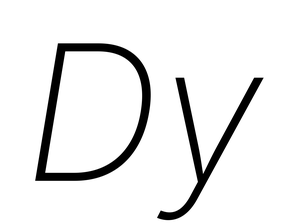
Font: Inter-Italic_ExtraLight_Italic